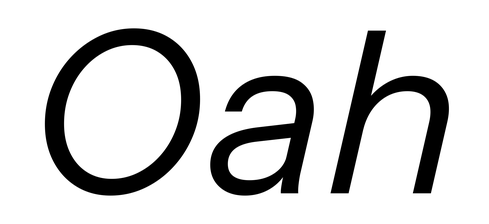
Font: InstrumentSans-Italic_Italic